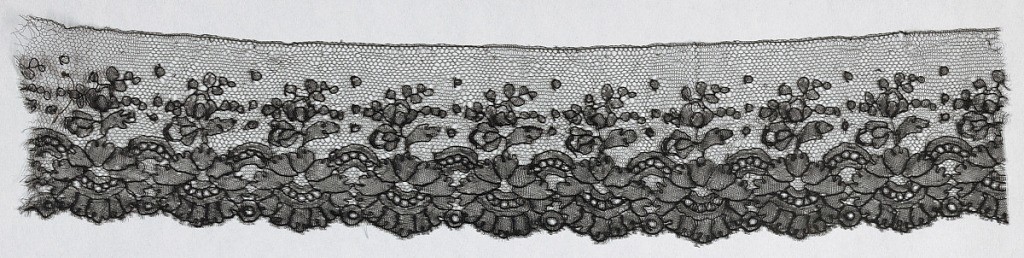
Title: Fragment
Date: mid-19th century
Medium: silk Technique: bobbin lace
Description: Open flowers form scalloped edge above which rise leaf sprays.